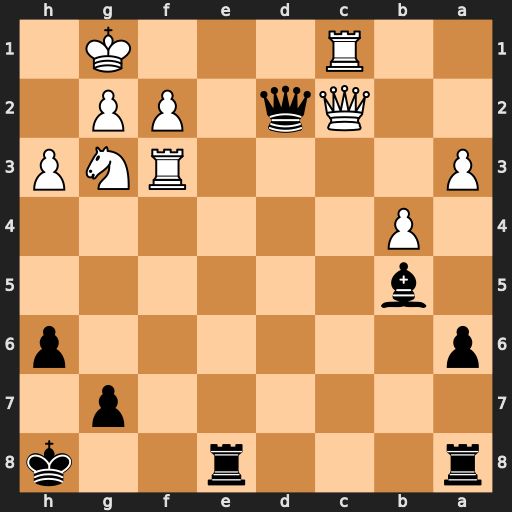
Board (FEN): r3r2k/6p1/p6p/1b6/1P6/P4RNP/2Qq1PP1/2R3K1
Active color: b
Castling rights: -
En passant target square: -
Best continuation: Re1+ Rxe1 Qxc2